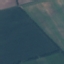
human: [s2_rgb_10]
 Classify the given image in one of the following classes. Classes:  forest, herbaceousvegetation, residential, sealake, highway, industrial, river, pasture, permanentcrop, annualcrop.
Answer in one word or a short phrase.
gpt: AnnualCrop